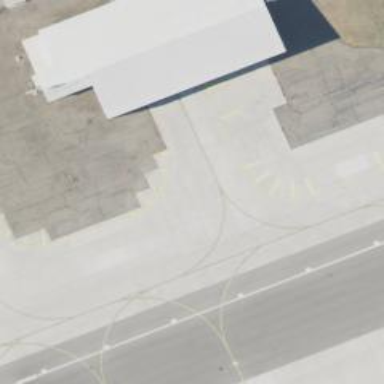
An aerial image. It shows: Image of taxiway at airport.